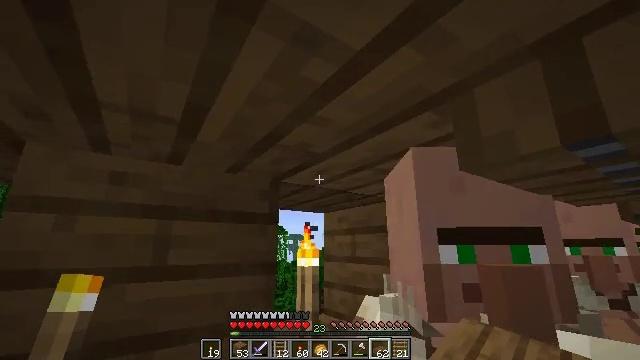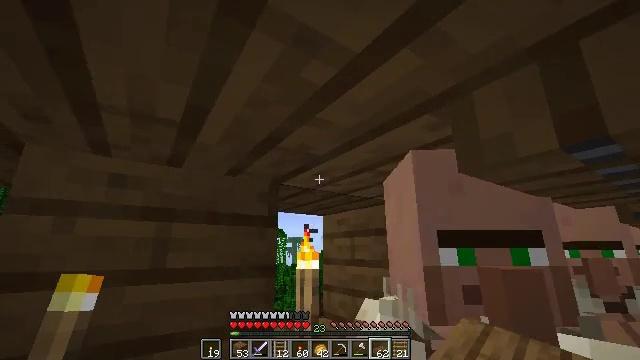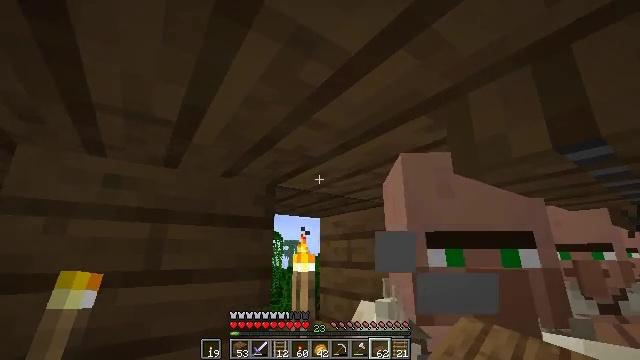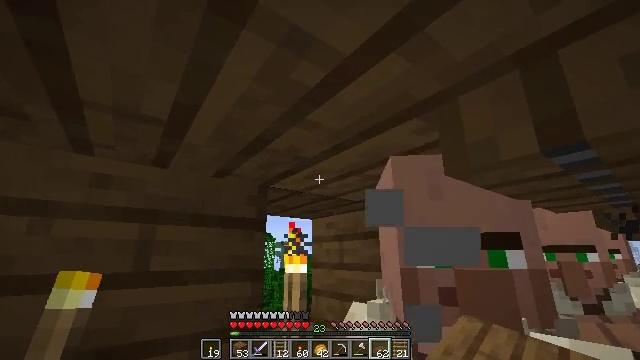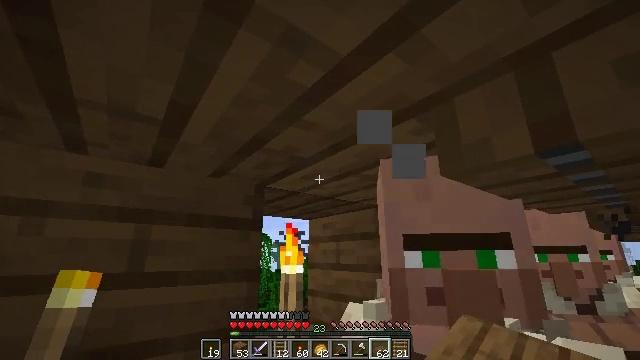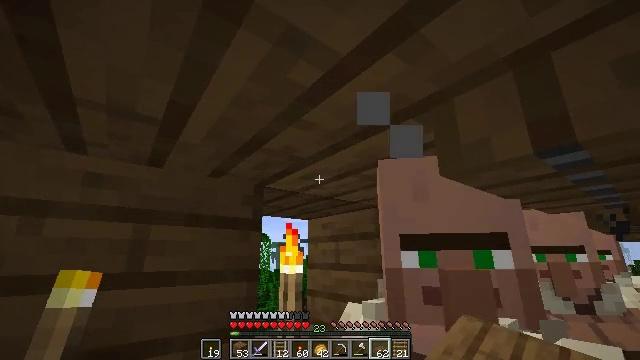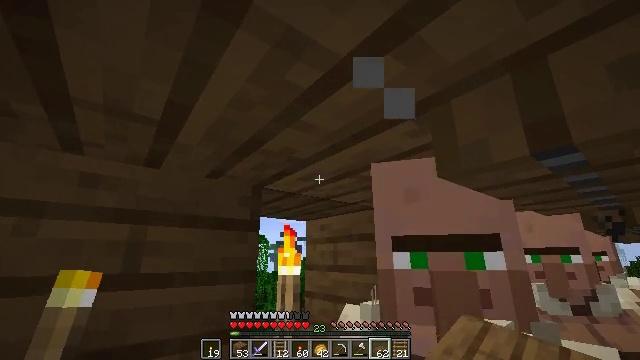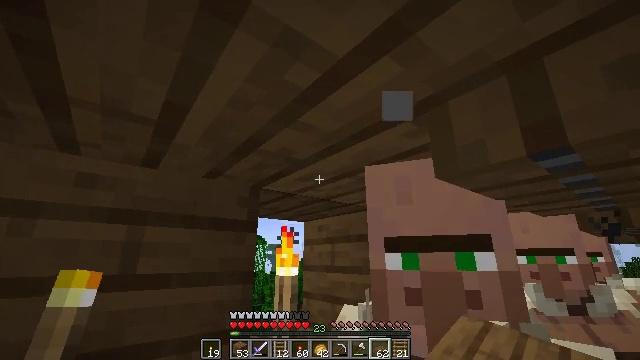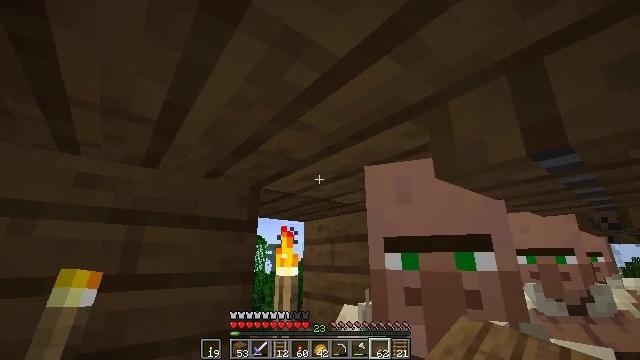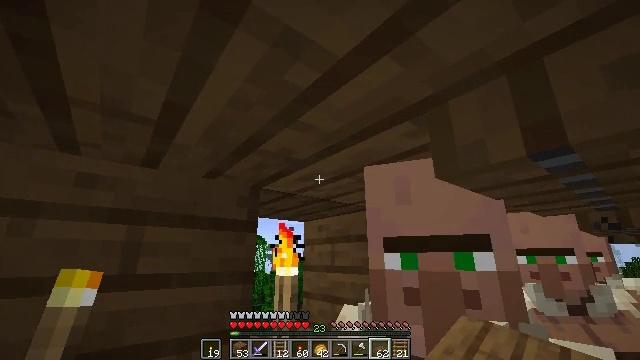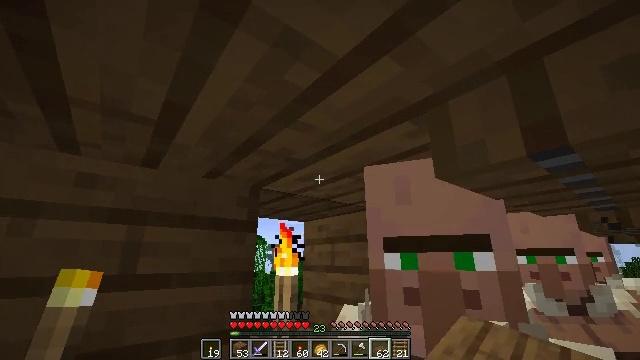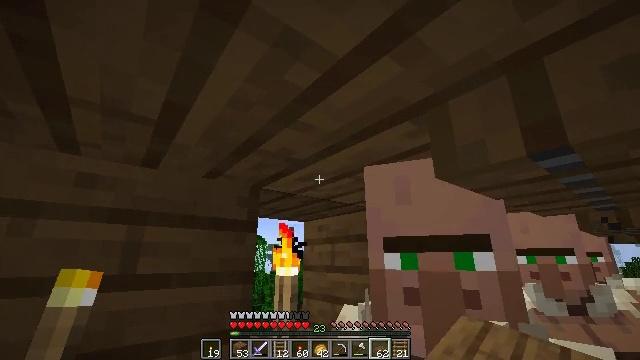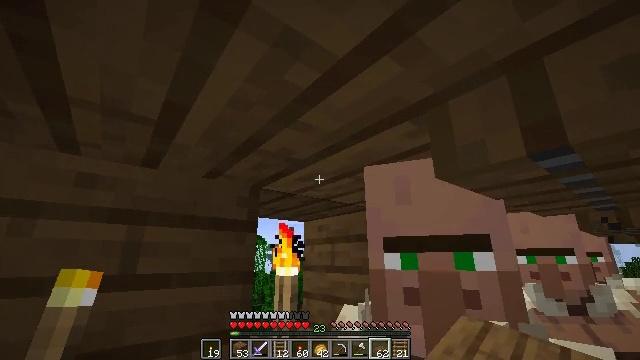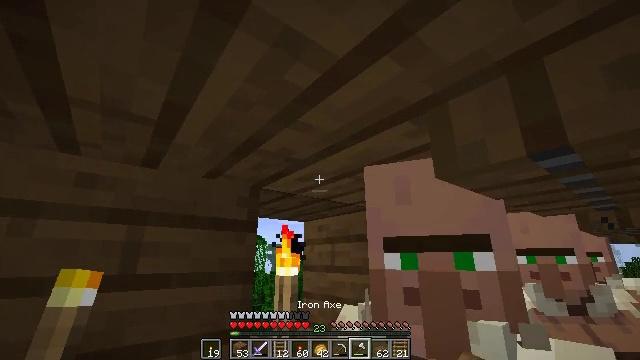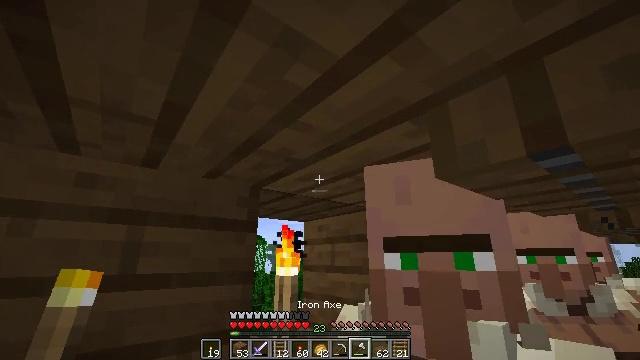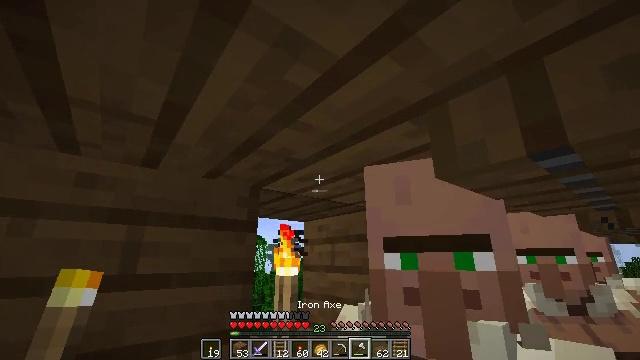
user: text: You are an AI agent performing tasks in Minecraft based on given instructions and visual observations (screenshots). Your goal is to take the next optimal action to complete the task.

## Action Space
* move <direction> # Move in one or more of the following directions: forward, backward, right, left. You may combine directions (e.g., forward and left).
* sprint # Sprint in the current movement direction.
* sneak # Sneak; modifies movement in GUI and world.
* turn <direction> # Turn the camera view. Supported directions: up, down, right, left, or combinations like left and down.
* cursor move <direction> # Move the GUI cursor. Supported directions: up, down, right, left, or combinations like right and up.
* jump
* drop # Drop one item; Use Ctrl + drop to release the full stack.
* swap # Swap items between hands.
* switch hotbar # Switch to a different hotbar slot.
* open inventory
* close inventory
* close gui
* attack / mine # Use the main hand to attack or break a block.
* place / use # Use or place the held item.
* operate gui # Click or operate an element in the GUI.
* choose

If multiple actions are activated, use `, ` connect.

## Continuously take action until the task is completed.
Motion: motion action
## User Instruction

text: Collect spruce planks from an old building.
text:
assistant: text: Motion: no_op
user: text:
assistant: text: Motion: no_op
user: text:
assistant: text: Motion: turn right
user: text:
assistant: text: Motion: no_op
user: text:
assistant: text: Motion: no_op
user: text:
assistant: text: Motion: no_op
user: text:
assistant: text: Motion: no_op
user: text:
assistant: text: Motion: no_op
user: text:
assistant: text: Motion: no_op
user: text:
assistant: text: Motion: no_op
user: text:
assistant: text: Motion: no_op
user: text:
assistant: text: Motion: no_op
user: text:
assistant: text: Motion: no_op
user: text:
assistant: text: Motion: no_op
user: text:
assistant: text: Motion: no_op
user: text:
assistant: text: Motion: no_op
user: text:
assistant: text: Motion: no_op
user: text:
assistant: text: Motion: no_op
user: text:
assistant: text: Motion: no_op
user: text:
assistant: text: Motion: no_op
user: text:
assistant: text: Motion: turn up
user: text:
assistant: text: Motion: no_op
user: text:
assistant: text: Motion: no_op
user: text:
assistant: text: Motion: no_op
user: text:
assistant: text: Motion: attack / mine
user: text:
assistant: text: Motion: attack / mine
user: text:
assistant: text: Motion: attack / mine
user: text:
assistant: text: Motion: attack / mine
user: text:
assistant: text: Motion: attack / mine
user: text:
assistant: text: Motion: attack / mine